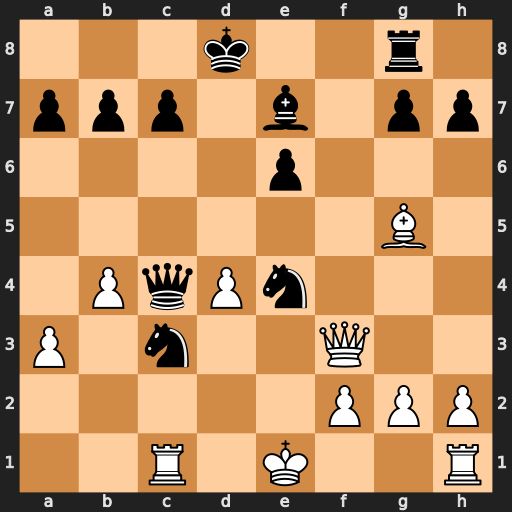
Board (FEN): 3k2r1/ppp1b1pp/4p3/6B1/1PqPn3/P1n2Q2/5PPP/2R1K2R
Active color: w
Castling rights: K
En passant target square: -
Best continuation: Bxe7+ Kxe7 Qxe4 Nxe4 Rxc4